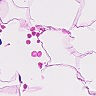
Metastatic tissue present: no